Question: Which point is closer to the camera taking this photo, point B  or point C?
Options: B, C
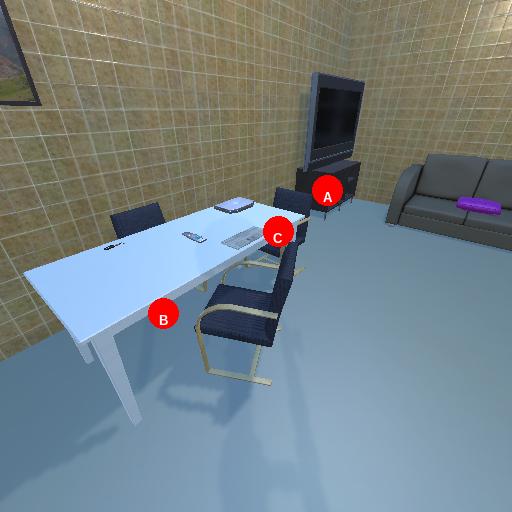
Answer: B